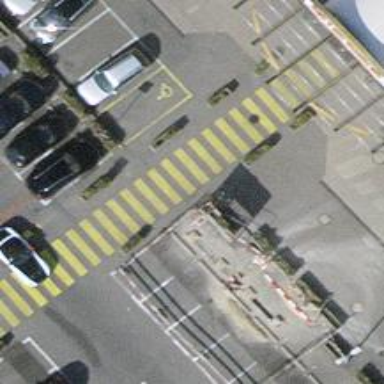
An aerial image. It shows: Block barrier.